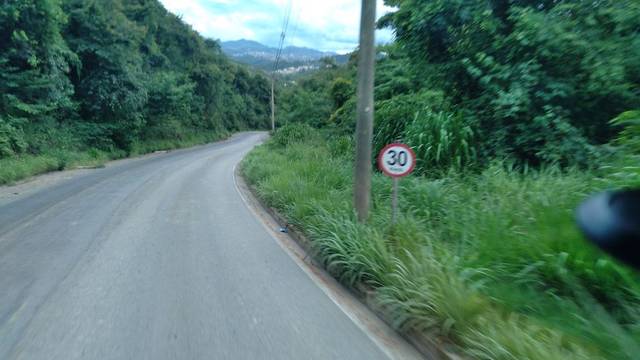
Region: Brazil
Coordinates: -19.86, -43.85